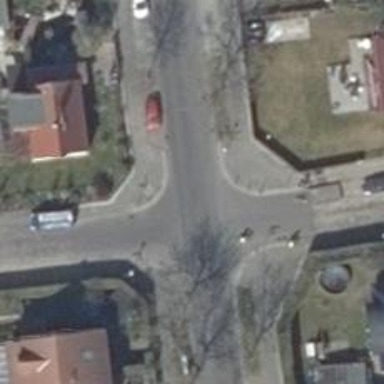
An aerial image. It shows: Unmarked crossing on footway.